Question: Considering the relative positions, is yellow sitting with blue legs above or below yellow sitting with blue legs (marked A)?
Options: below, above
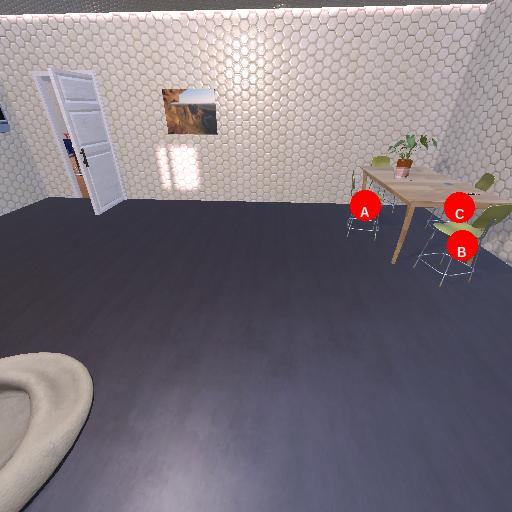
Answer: below